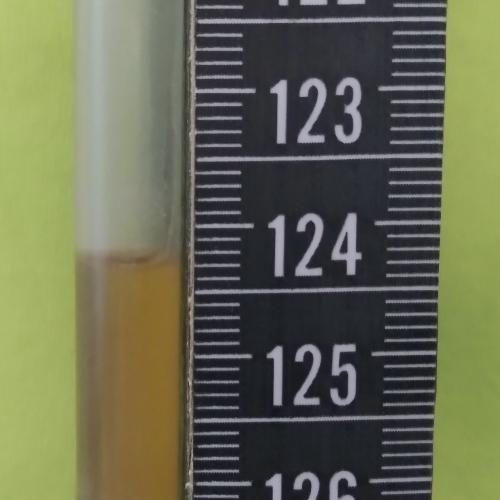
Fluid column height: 124.3 cm